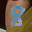
Label: 8